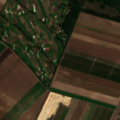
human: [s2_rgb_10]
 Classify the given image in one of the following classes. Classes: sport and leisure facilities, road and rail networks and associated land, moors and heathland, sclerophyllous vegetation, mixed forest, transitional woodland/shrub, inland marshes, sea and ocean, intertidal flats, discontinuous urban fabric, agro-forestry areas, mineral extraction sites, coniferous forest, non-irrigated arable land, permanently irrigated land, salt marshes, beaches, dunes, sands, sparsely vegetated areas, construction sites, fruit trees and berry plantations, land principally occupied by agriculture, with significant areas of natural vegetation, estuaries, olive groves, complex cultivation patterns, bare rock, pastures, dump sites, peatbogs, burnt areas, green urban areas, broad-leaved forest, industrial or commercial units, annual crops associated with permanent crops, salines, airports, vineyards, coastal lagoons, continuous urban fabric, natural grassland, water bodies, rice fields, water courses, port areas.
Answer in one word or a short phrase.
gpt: discontinuous urban fabric, sport and leisure facilities, non-irrigated arable land, mixed forest